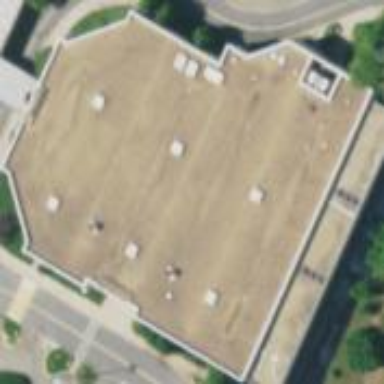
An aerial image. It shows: Building.